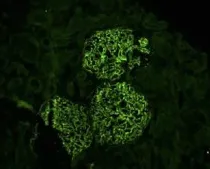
Renal biopsy findings showing a THSD7A-associated MN Renal histology specimens and baseline tumor tissue. (F) Immunofluorescence of subepithelial IgG4 deposition. (Original magnification, 200x).
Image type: pathology (immunostaining)